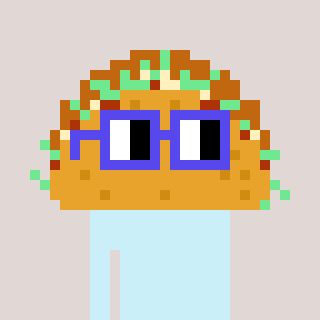
a pixel art character with square blue glasses, a taco-shaped head and a purple-colored body on a warm background